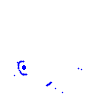
Particle: pion